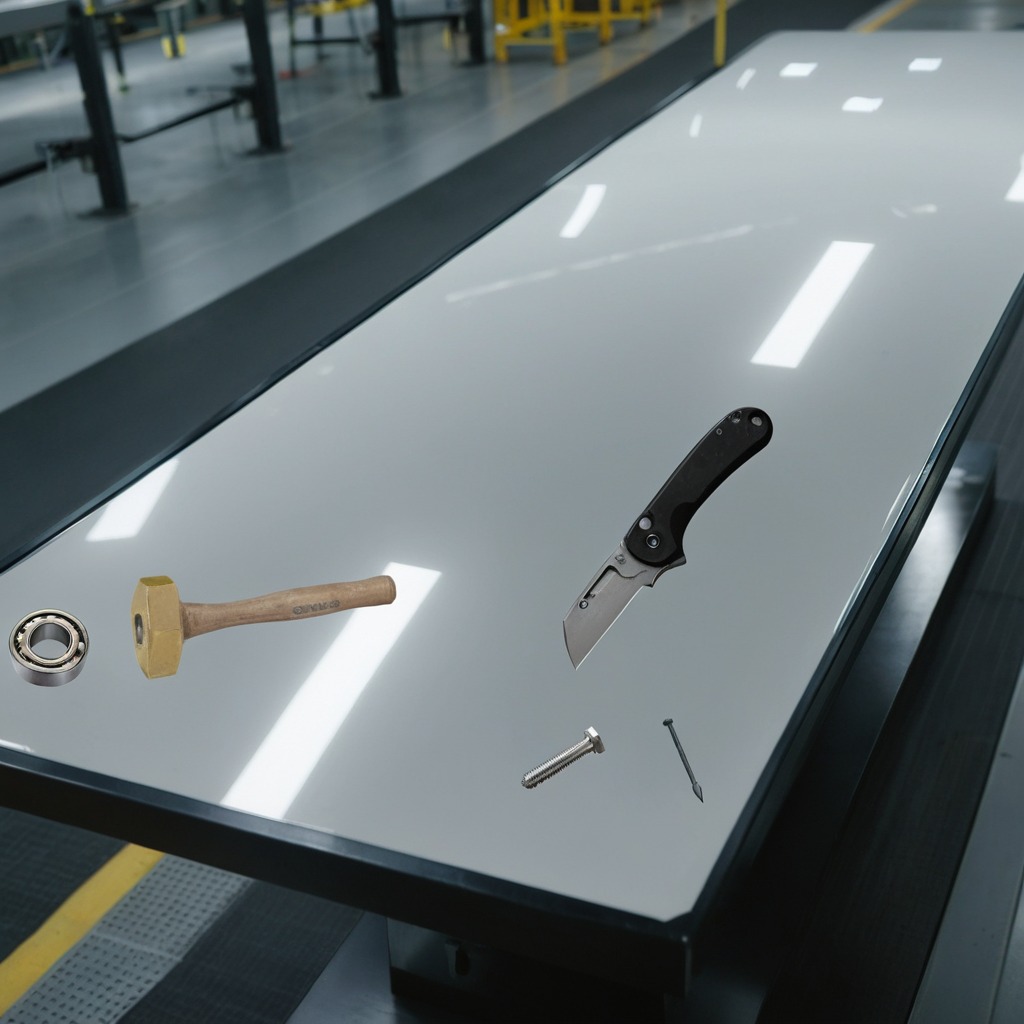
A ball bearing, a utility knife, a machine screw, an iron nail, and a hammer are lying on the table.